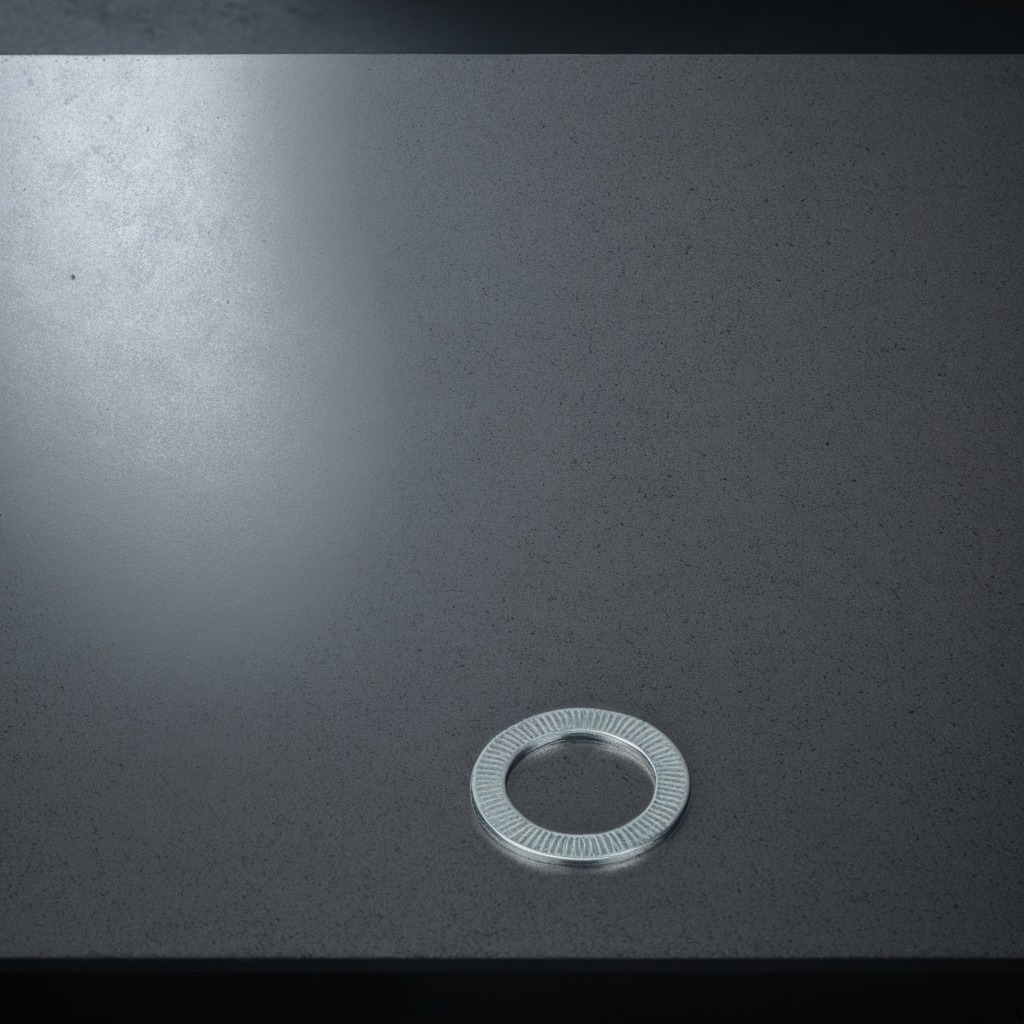
A flat metal washer is lying on a clean granite table inside a workshop at night.